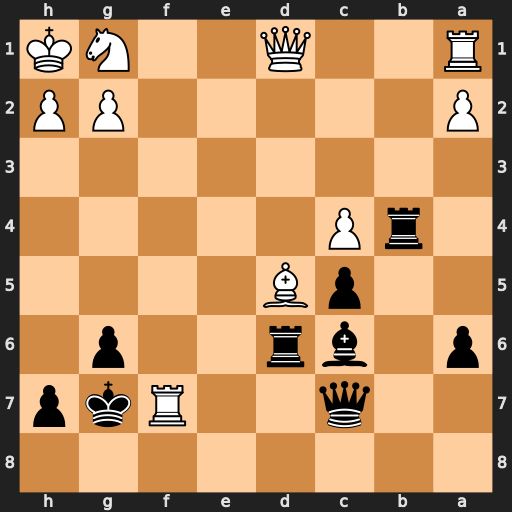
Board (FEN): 8/2q2Rkp/p1br2p1/2pB4/1rP5/8/P5PP/R2Q2NK
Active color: b
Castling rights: -
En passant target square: -
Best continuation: Qxf7 Bxf7 Rxd1 Rxd1 Kxf7